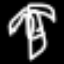
Label: palm tree